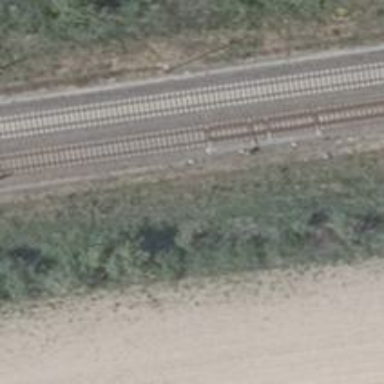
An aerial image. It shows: Railway track with contact line for electrification.